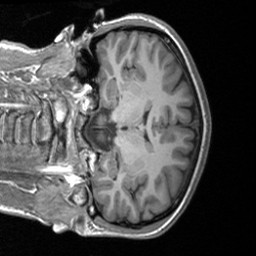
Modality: T1w
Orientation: coronal
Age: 25
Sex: female
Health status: healthy
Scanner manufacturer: siemens
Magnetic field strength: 3 T
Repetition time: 1.9 s
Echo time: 0.00226 s